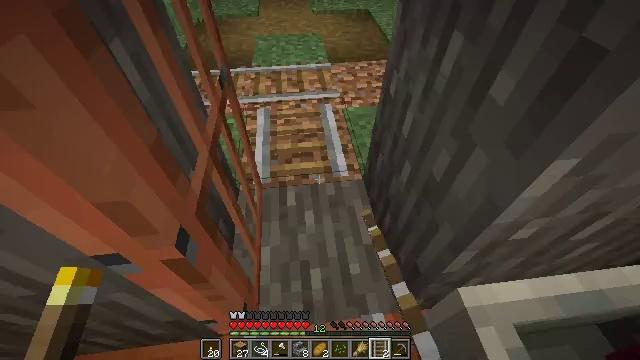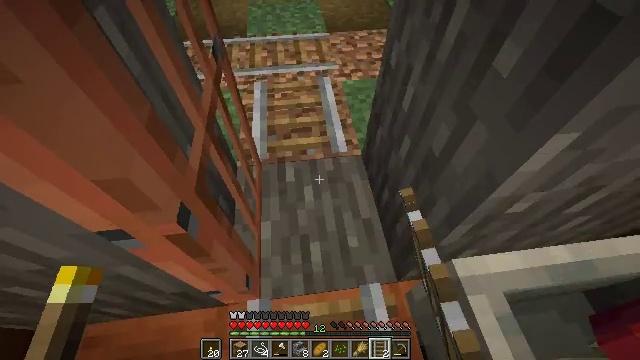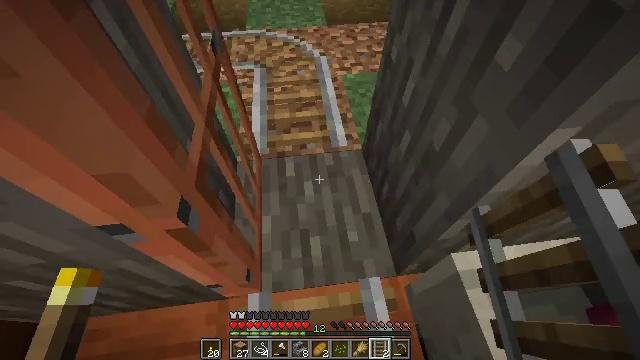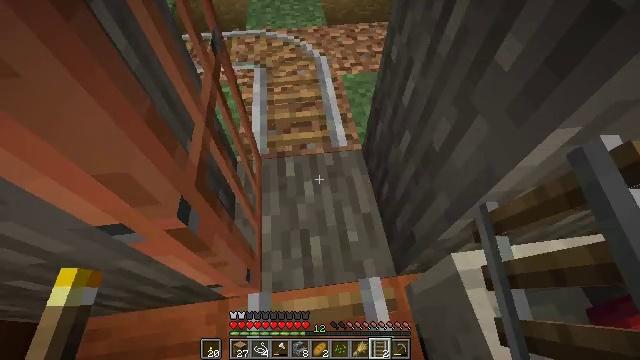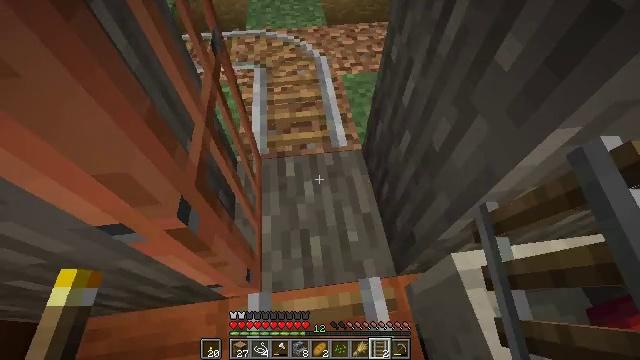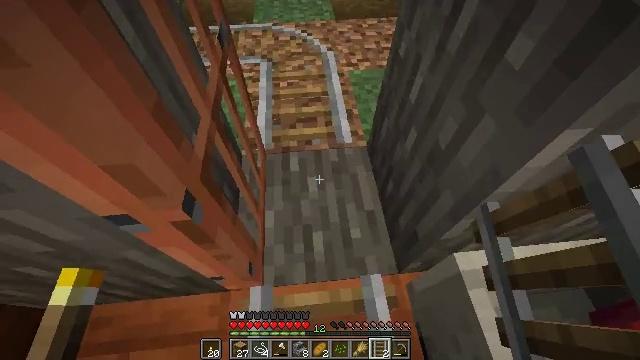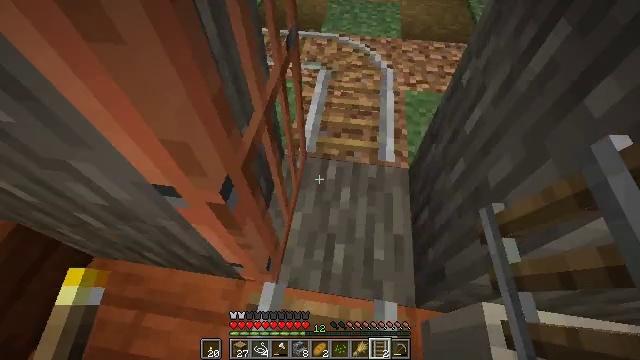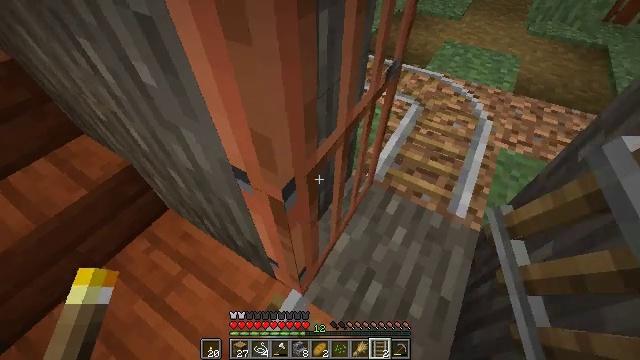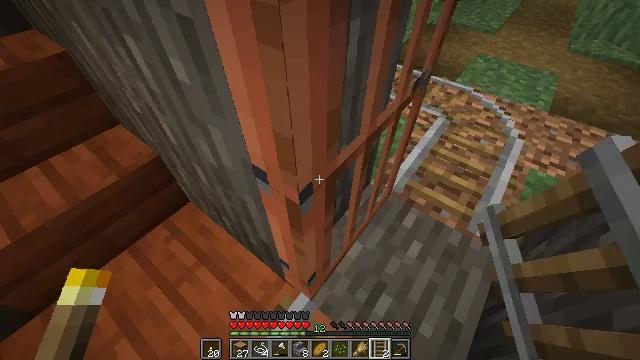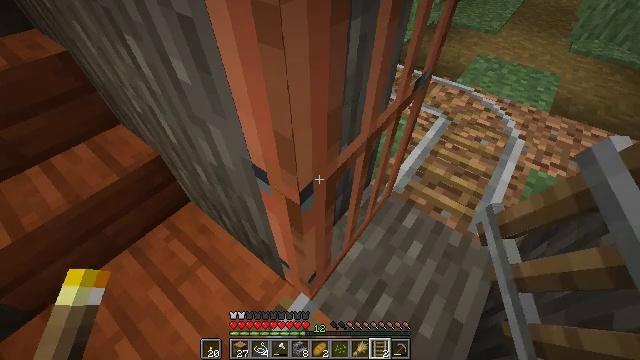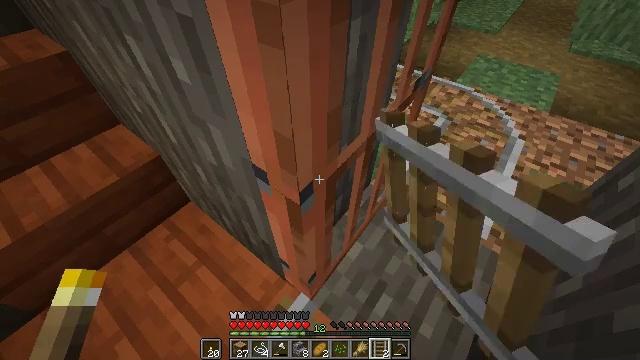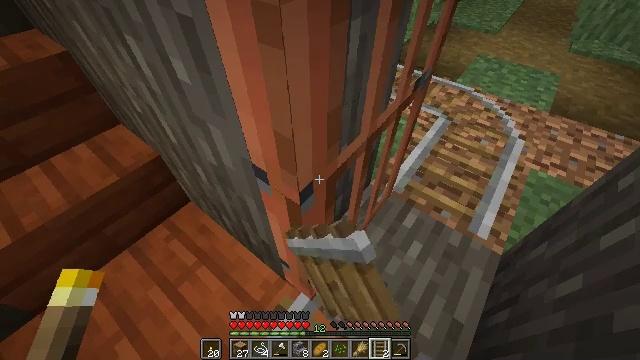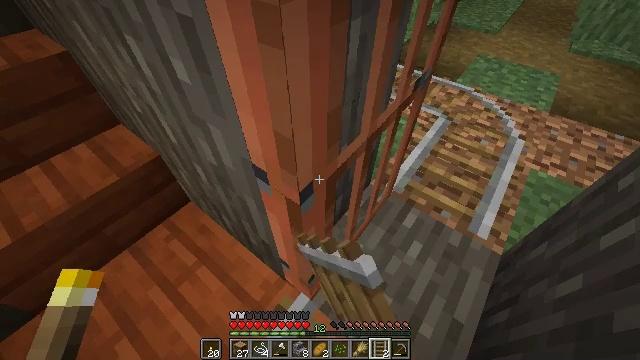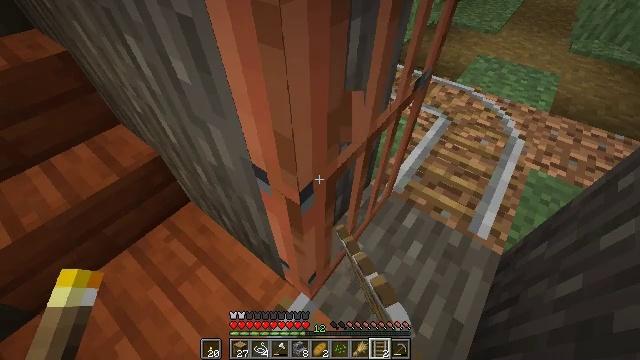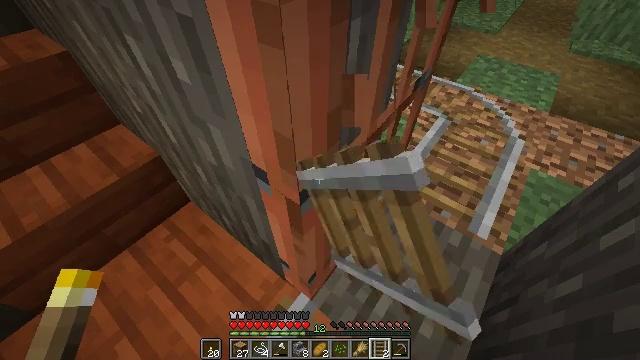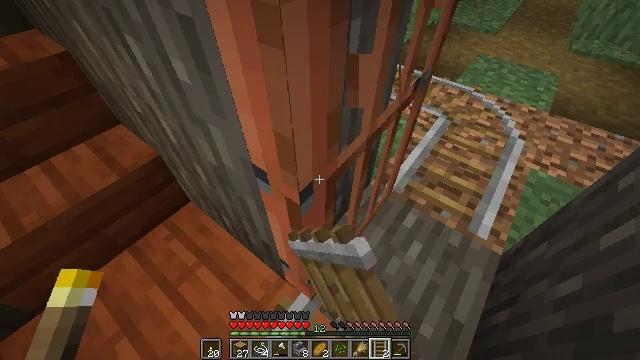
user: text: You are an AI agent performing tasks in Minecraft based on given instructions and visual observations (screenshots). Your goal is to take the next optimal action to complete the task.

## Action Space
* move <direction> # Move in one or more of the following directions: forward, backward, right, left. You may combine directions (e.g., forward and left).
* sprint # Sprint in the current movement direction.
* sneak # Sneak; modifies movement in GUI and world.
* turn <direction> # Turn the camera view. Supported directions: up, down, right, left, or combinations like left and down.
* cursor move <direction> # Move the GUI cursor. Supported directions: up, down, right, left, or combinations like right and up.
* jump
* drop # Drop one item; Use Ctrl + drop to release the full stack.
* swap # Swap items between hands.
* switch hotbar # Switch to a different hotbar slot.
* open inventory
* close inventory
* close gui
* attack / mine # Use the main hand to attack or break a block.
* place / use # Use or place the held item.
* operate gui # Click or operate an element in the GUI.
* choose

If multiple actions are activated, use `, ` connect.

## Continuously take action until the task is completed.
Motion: motion action
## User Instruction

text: Recycle the acacia door.
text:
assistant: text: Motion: turn down
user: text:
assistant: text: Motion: turn down
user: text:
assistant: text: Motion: no_op
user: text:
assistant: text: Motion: no_op
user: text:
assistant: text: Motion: turn left
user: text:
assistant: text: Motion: turn left and up
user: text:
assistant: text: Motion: turn left and up
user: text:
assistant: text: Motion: turn left and up
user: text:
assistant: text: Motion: attack / mine
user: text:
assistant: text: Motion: attack / mine
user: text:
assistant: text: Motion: attack / mine
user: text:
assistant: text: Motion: attack / mine
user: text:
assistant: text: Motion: attack / mine
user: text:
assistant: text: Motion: attack / mine
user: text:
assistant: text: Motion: attack / mine
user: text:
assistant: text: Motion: attack / mine
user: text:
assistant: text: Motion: attack / mine
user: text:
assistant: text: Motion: attack / mine
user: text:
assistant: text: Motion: attack / mine
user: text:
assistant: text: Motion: attack / mine
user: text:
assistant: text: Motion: attack / mine
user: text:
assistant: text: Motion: attack / mine
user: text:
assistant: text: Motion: attack / mine
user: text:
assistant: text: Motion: attack / mine
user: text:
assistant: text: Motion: attack / mine
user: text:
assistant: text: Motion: attack / mine
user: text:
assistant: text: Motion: attack / mine
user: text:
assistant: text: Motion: attack / mine
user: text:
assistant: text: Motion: attack / mine
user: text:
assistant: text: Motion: attack / mine